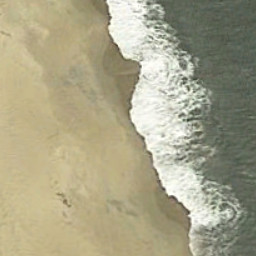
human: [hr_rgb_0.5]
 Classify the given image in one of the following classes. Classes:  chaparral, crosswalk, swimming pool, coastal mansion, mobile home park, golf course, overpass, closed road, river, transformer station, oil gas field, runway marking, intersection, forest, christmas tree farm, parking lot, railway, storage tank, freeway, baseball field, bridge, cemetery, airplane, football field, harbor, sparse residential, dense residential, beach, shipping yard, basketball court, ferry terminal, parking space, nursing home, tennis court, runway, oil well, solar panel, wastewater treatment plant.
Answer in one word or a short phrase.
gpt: beach